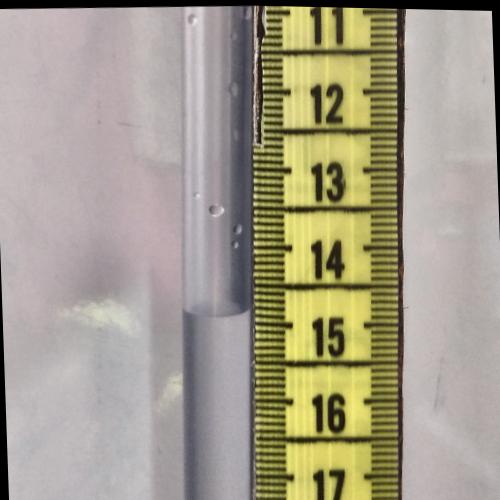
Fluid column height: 14.9 cm